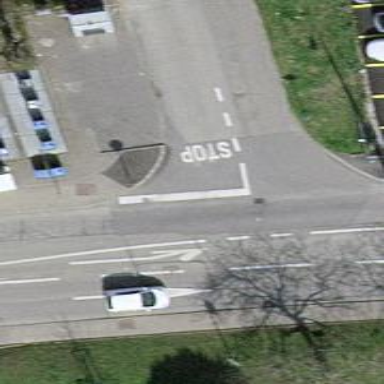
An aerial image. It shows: Asphalt road designated as living street.